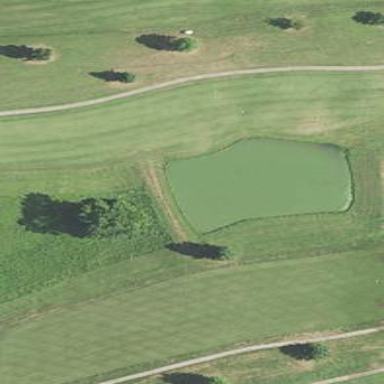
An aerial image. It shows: Water hazard in golf course. The hazard is natural water feature.